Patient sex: M
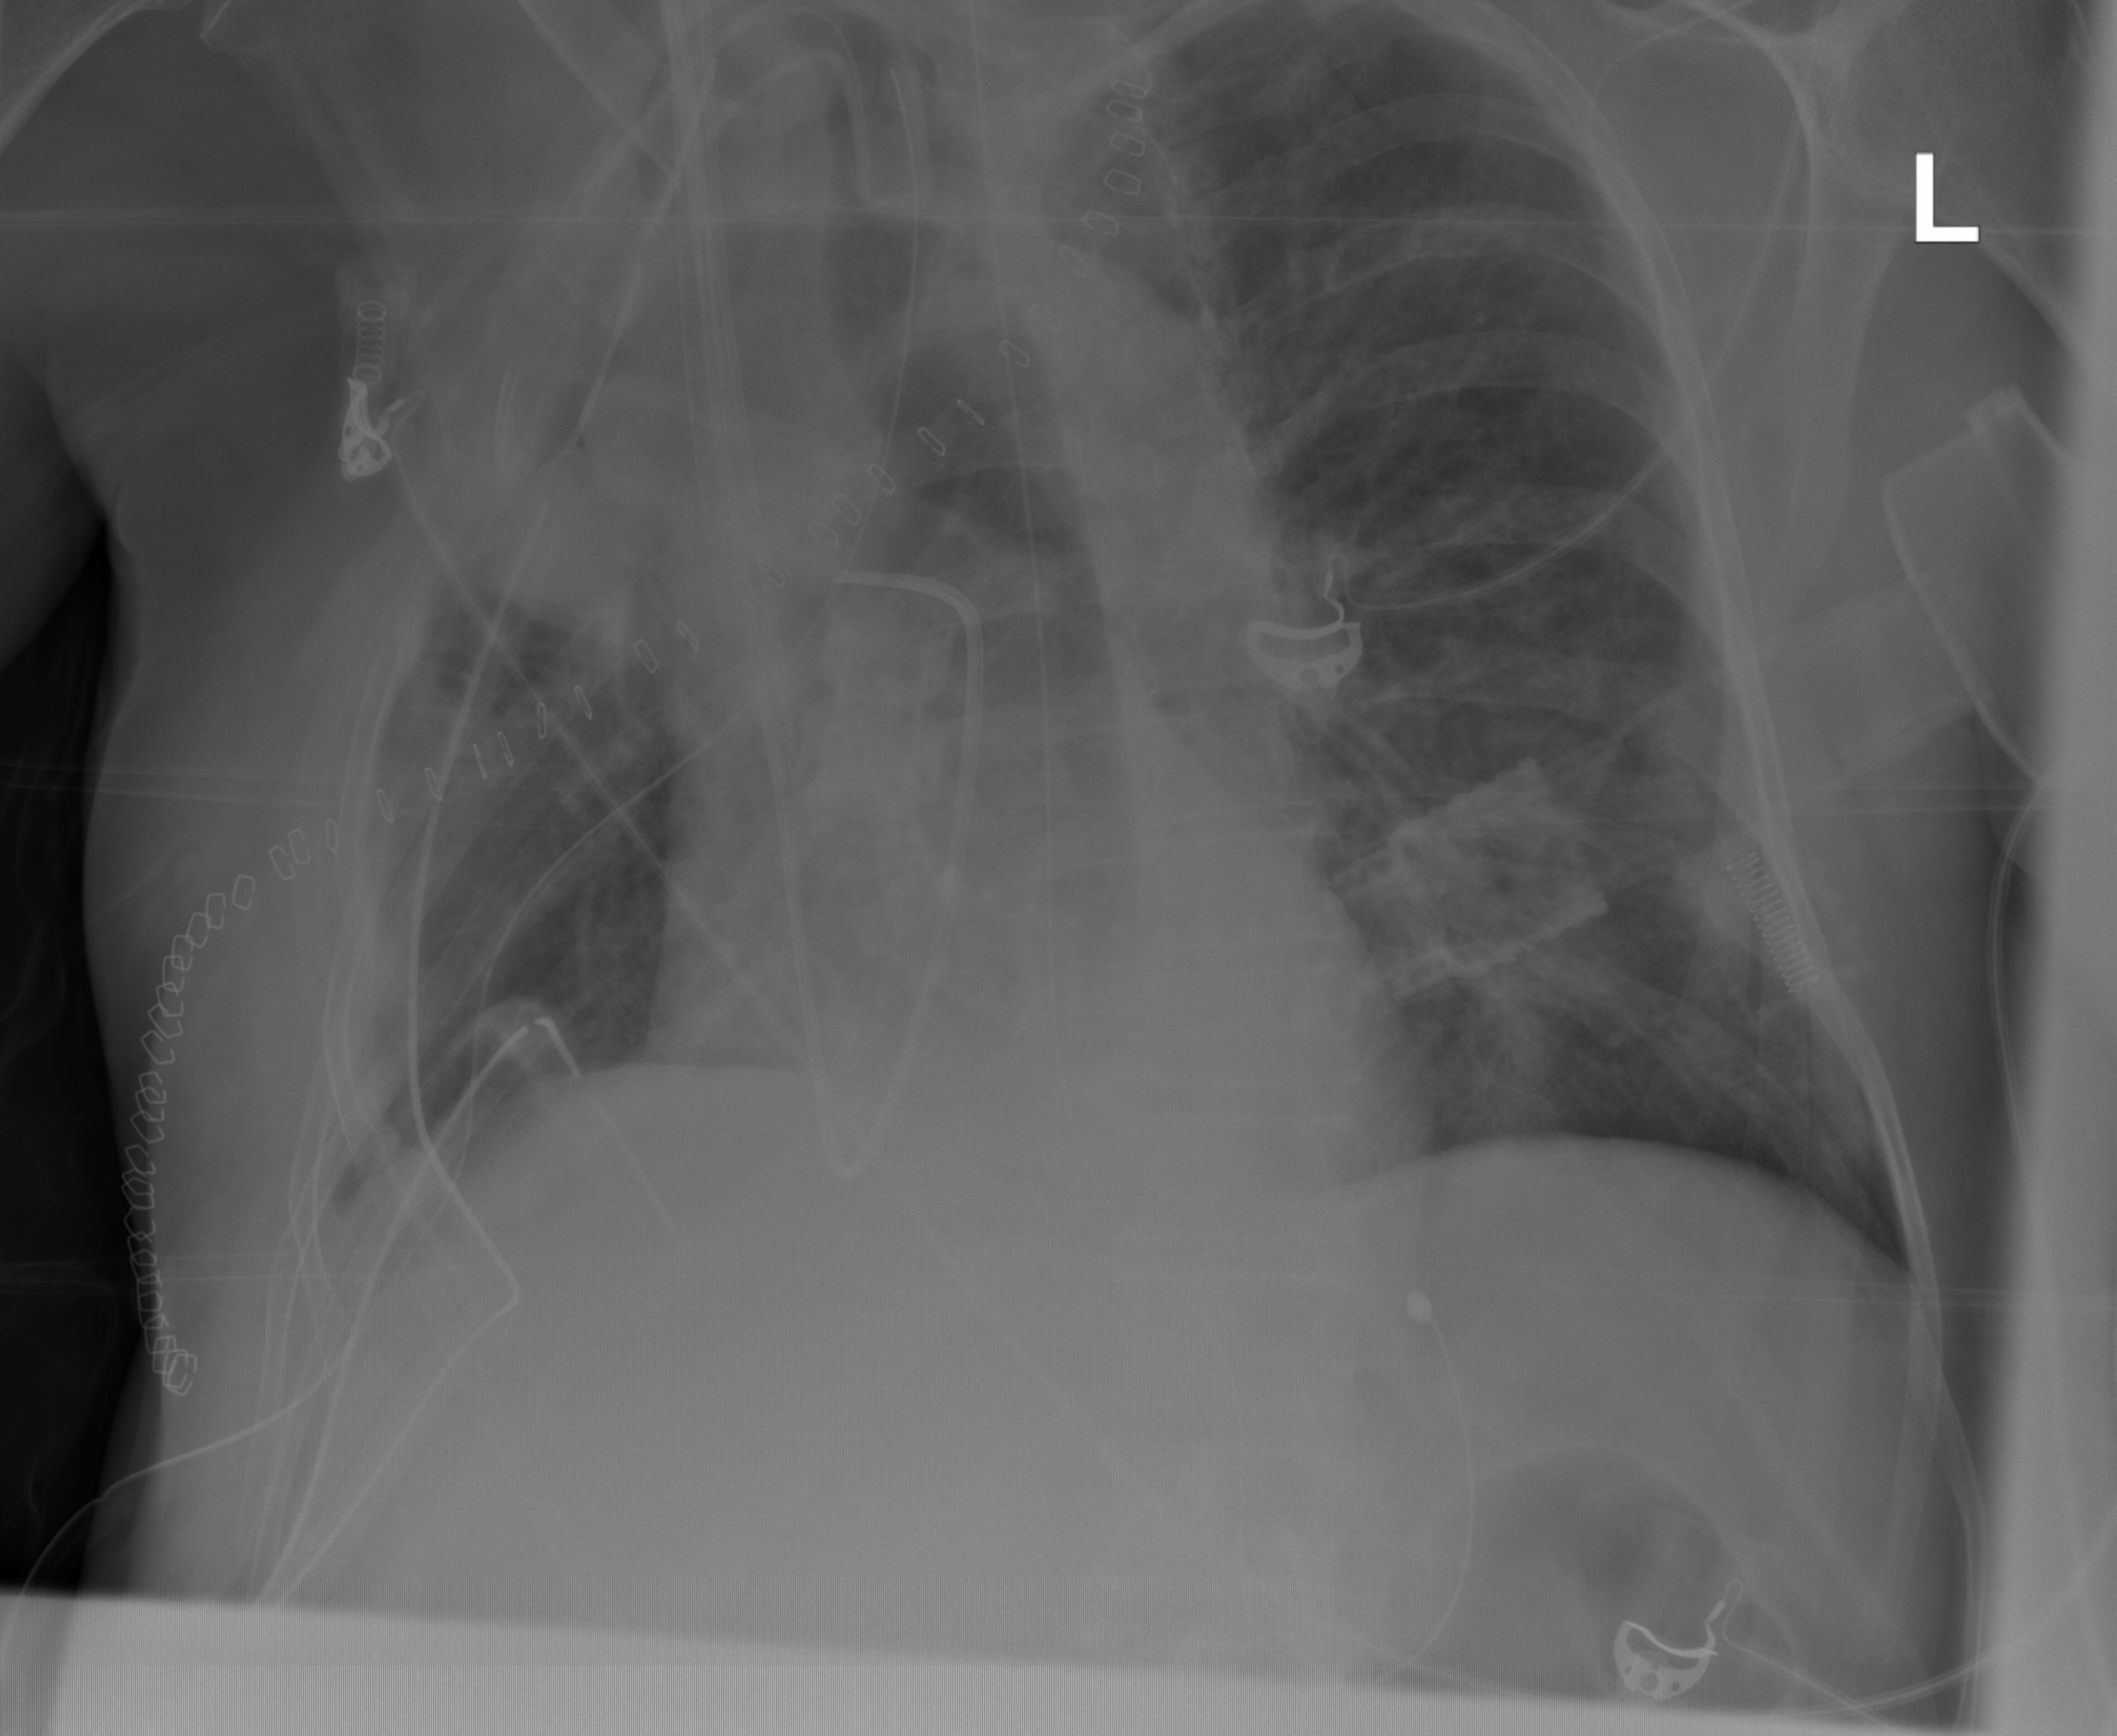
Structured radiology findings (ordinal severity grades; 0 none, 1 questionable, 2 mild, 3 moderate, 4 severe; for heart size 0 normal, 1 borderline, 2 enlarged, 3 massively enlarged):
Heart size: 1
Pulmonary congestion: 0
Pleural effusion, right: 1
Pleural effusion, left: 0
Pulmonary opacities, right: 0
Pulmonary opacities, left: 0
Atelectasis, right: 3
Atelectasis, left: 2